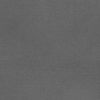
Label: dusty